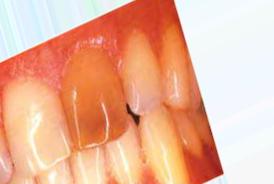
Condition: Tooth Discoloration